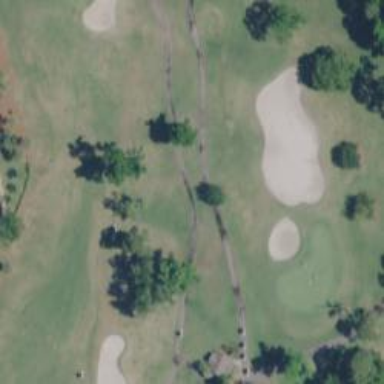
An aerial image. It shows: Path for golf carts.